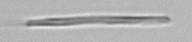
Label: fiber